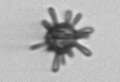
Label: Rhabdolithes